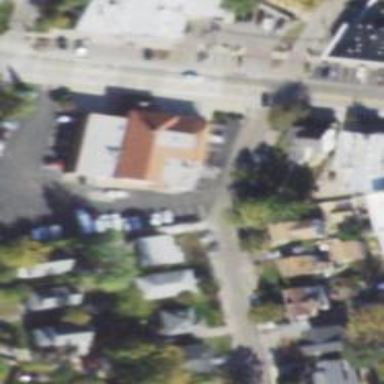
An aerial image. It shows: Asphalt parking area.